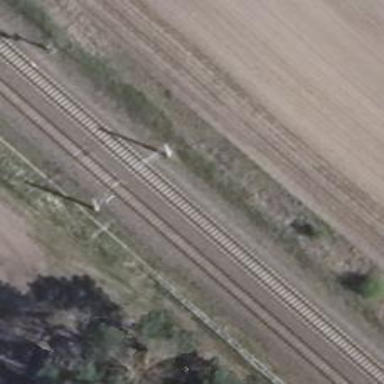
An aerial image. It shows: Milestone along the railway track with catenary mast.